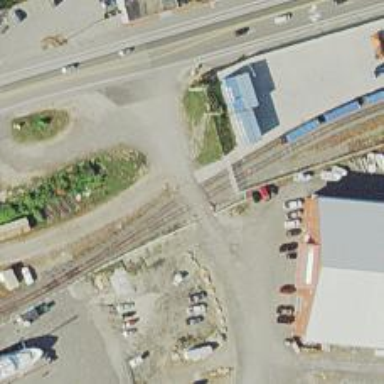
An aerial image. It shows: Railway level crossing.